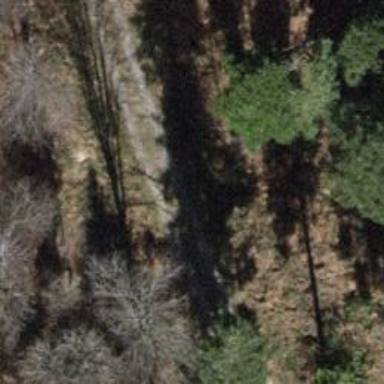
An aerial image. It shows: Track with grade 4 tracktype.